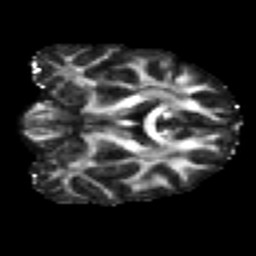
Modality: FA
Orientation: coronal
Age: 23
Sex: female
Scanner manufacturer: siemens
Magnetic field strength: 3 T
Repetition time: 2.3 s
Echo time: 0.085 s